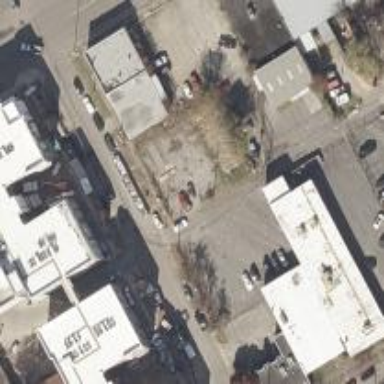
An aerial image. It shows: Alley designed for services.